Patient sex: M
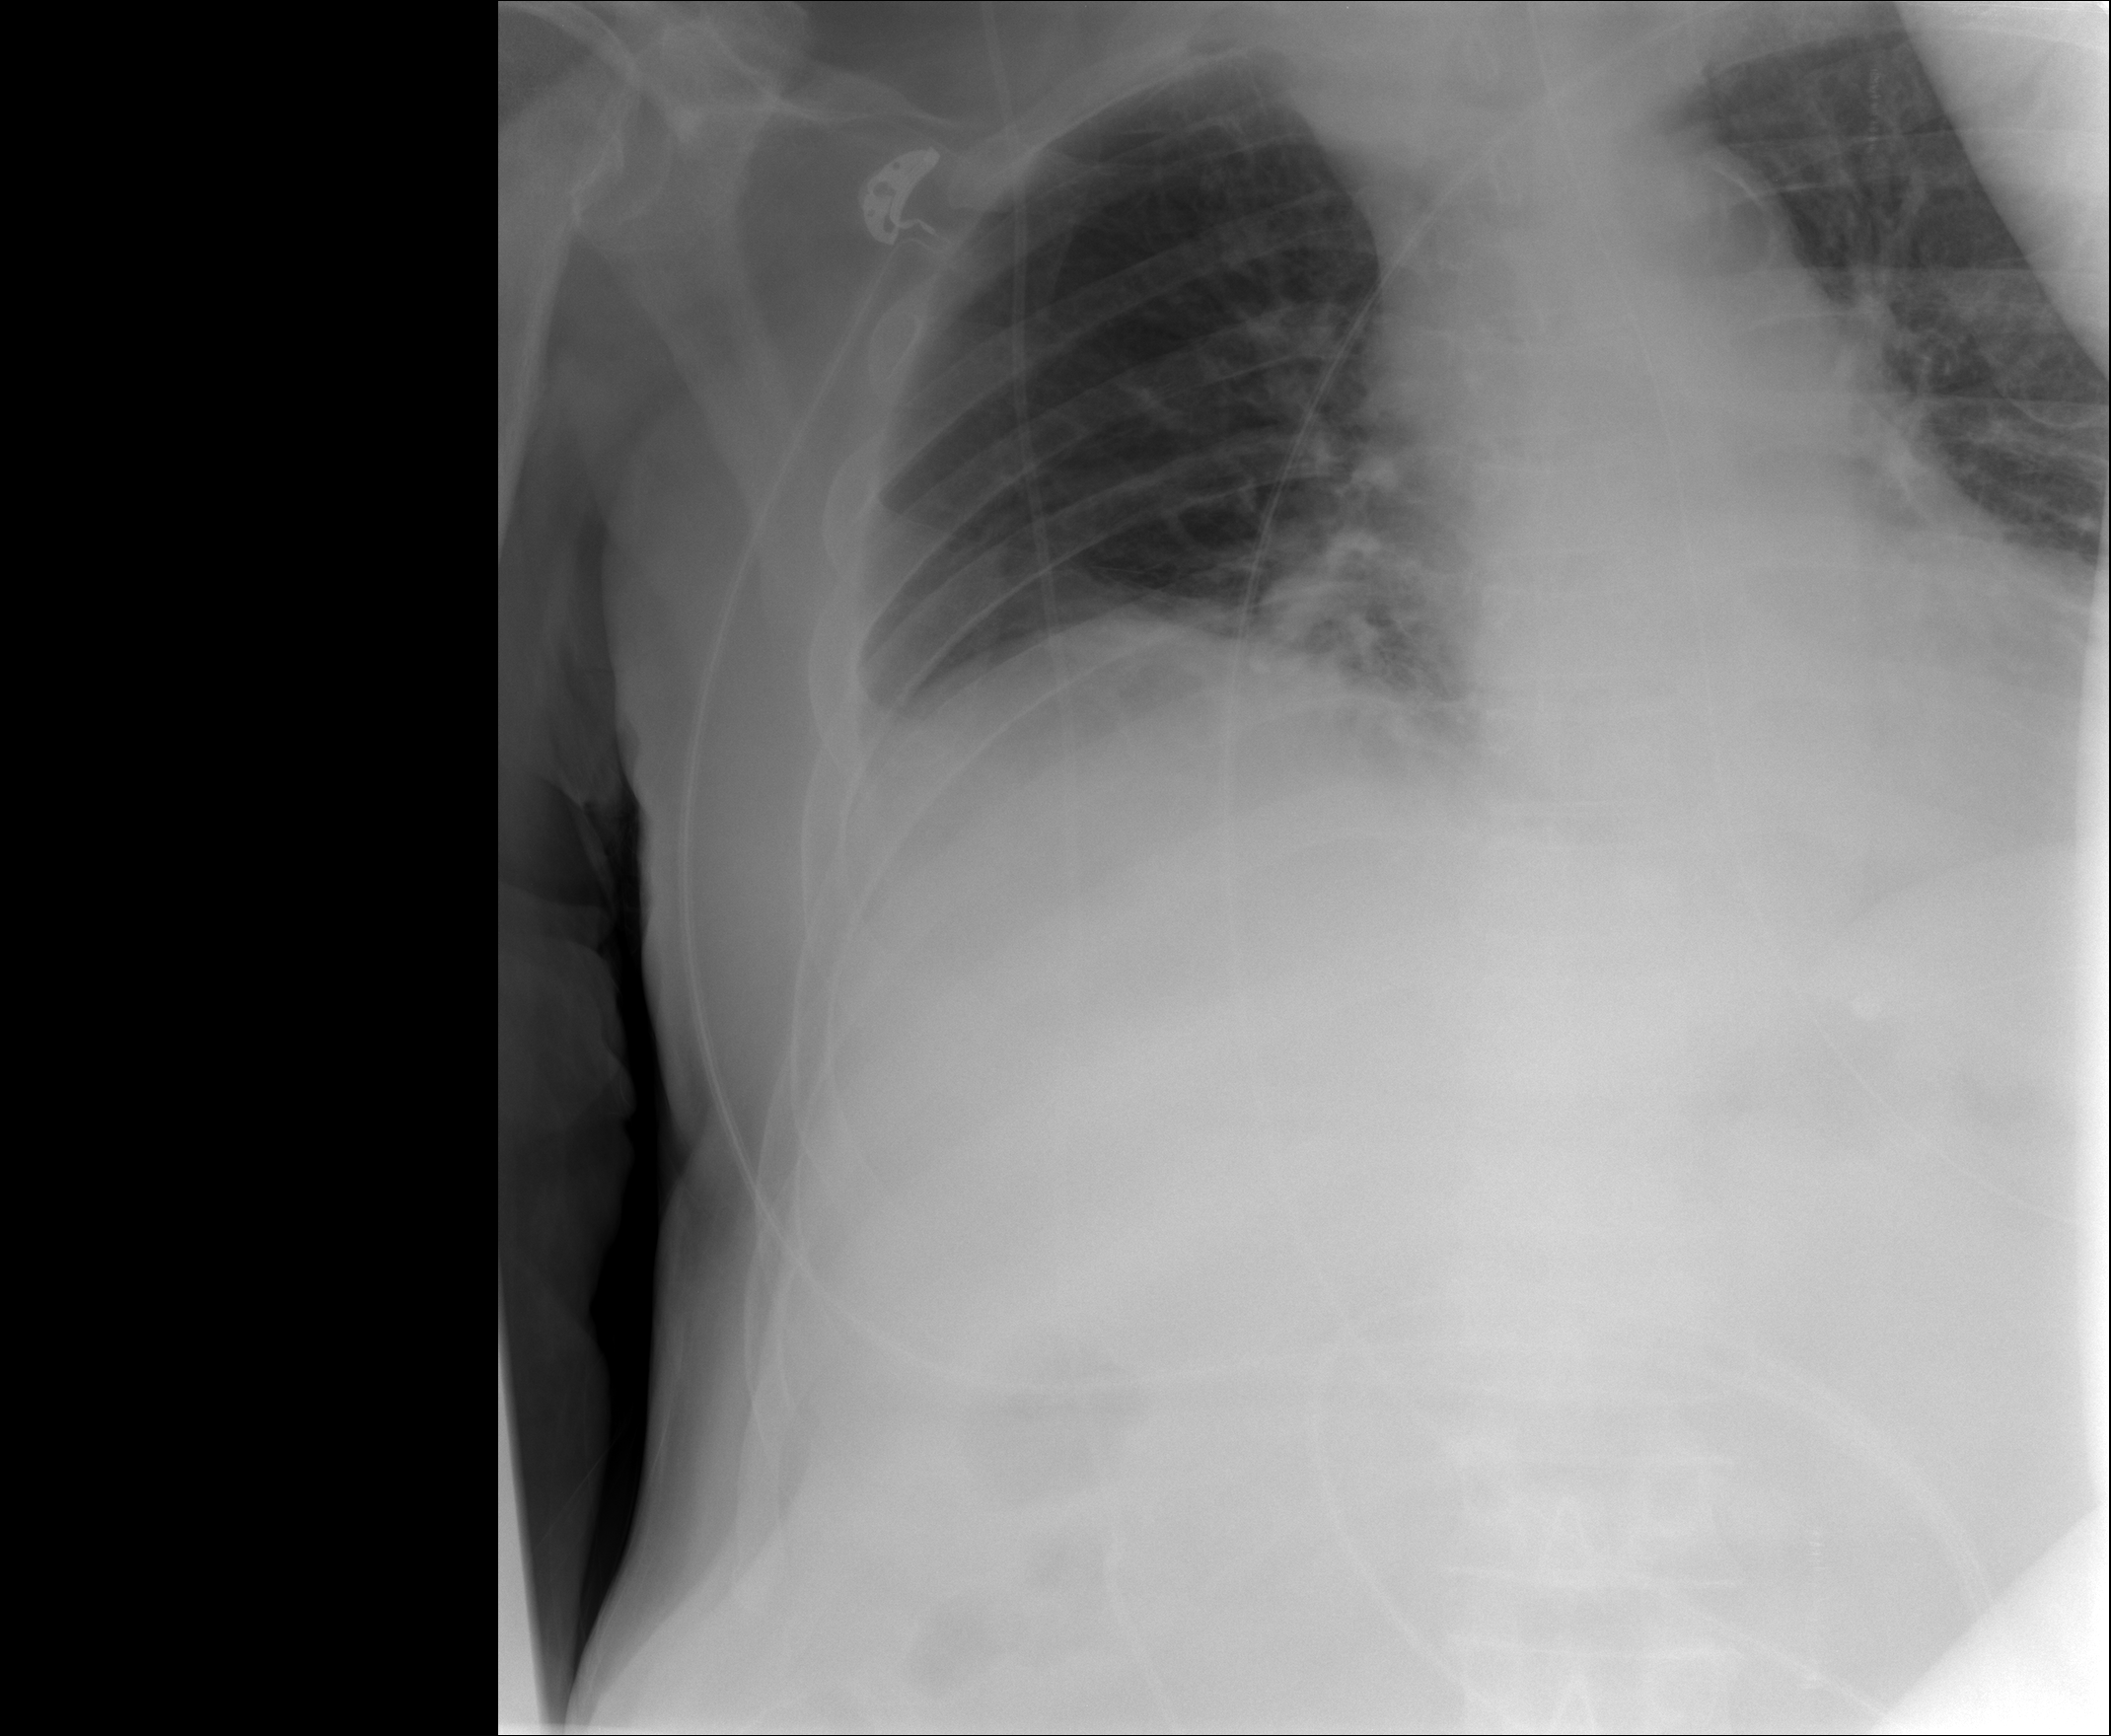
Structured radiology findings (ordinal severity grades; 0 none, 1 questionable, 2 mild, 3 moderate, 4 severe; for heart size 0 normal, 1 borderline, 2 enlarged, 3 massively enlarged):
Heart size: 0
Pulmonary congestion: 0
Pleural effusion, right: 2
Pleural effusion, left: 0
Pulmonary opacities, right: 0
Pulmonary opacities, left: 0
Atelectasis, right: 2
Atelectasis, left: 0